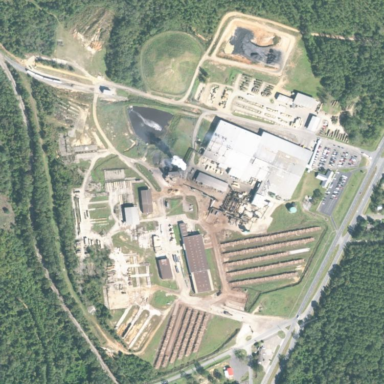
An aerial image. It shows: Industrial area that houses sawmill.